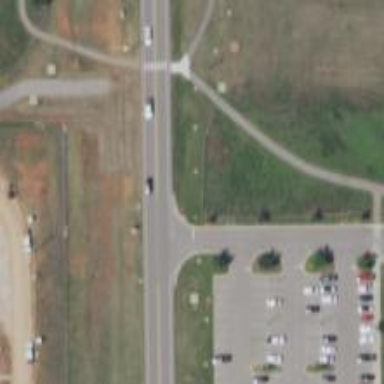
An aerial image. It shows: Road with stop sign.